This continuous-wavelet-transform scalogram was computed from a bearing vibration snapshot. Diagnose the bearing from this image, choosing from: normal, inner_race, outer_race, ball.
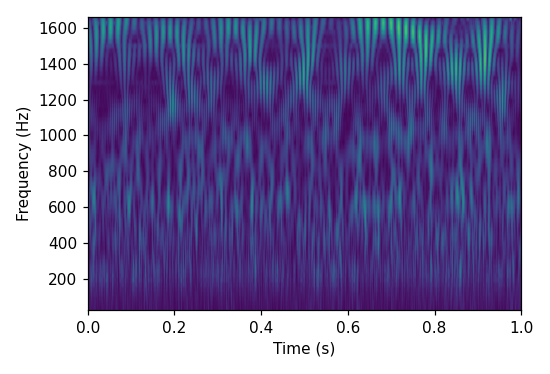
Answer: outer_race